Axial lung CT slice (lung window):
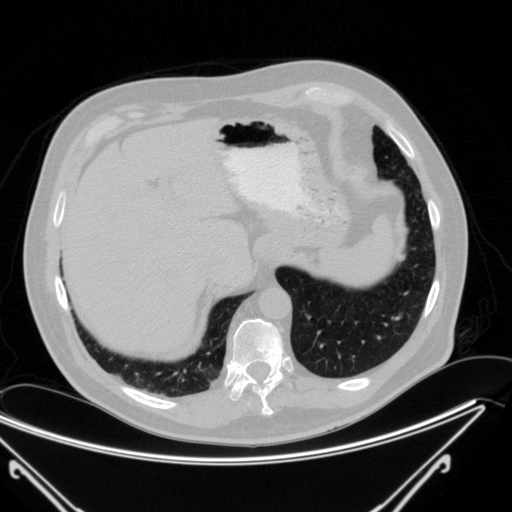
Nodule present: no